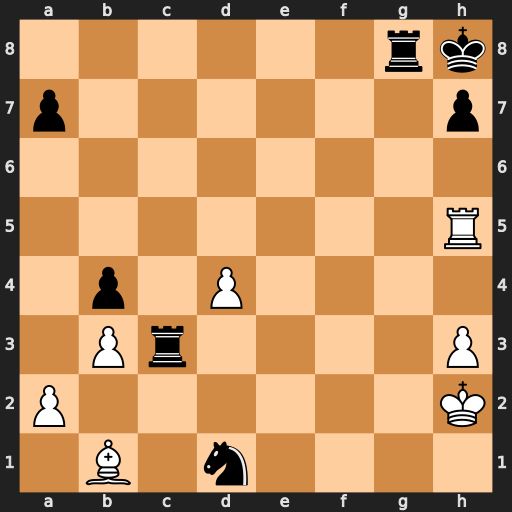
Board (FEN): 6rk/p6p/8/7R/1p1P4/1Pr4P/P6K/1B1n4
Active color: w
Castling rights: -
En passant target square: -
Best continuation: Rxh7#